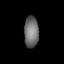
Tissue: lung
Cell type: Endothelial cells
Senescence score: 0.6034
Nuclear area (px): 449
Mean DAPI intensity: 109.372